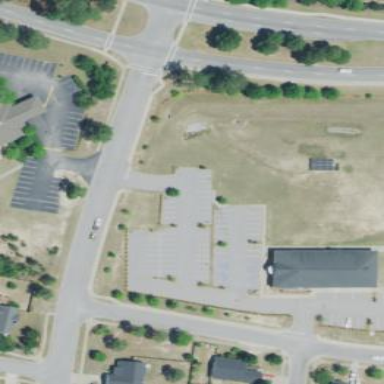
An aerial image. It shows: Asphalt parking area.